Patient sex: M
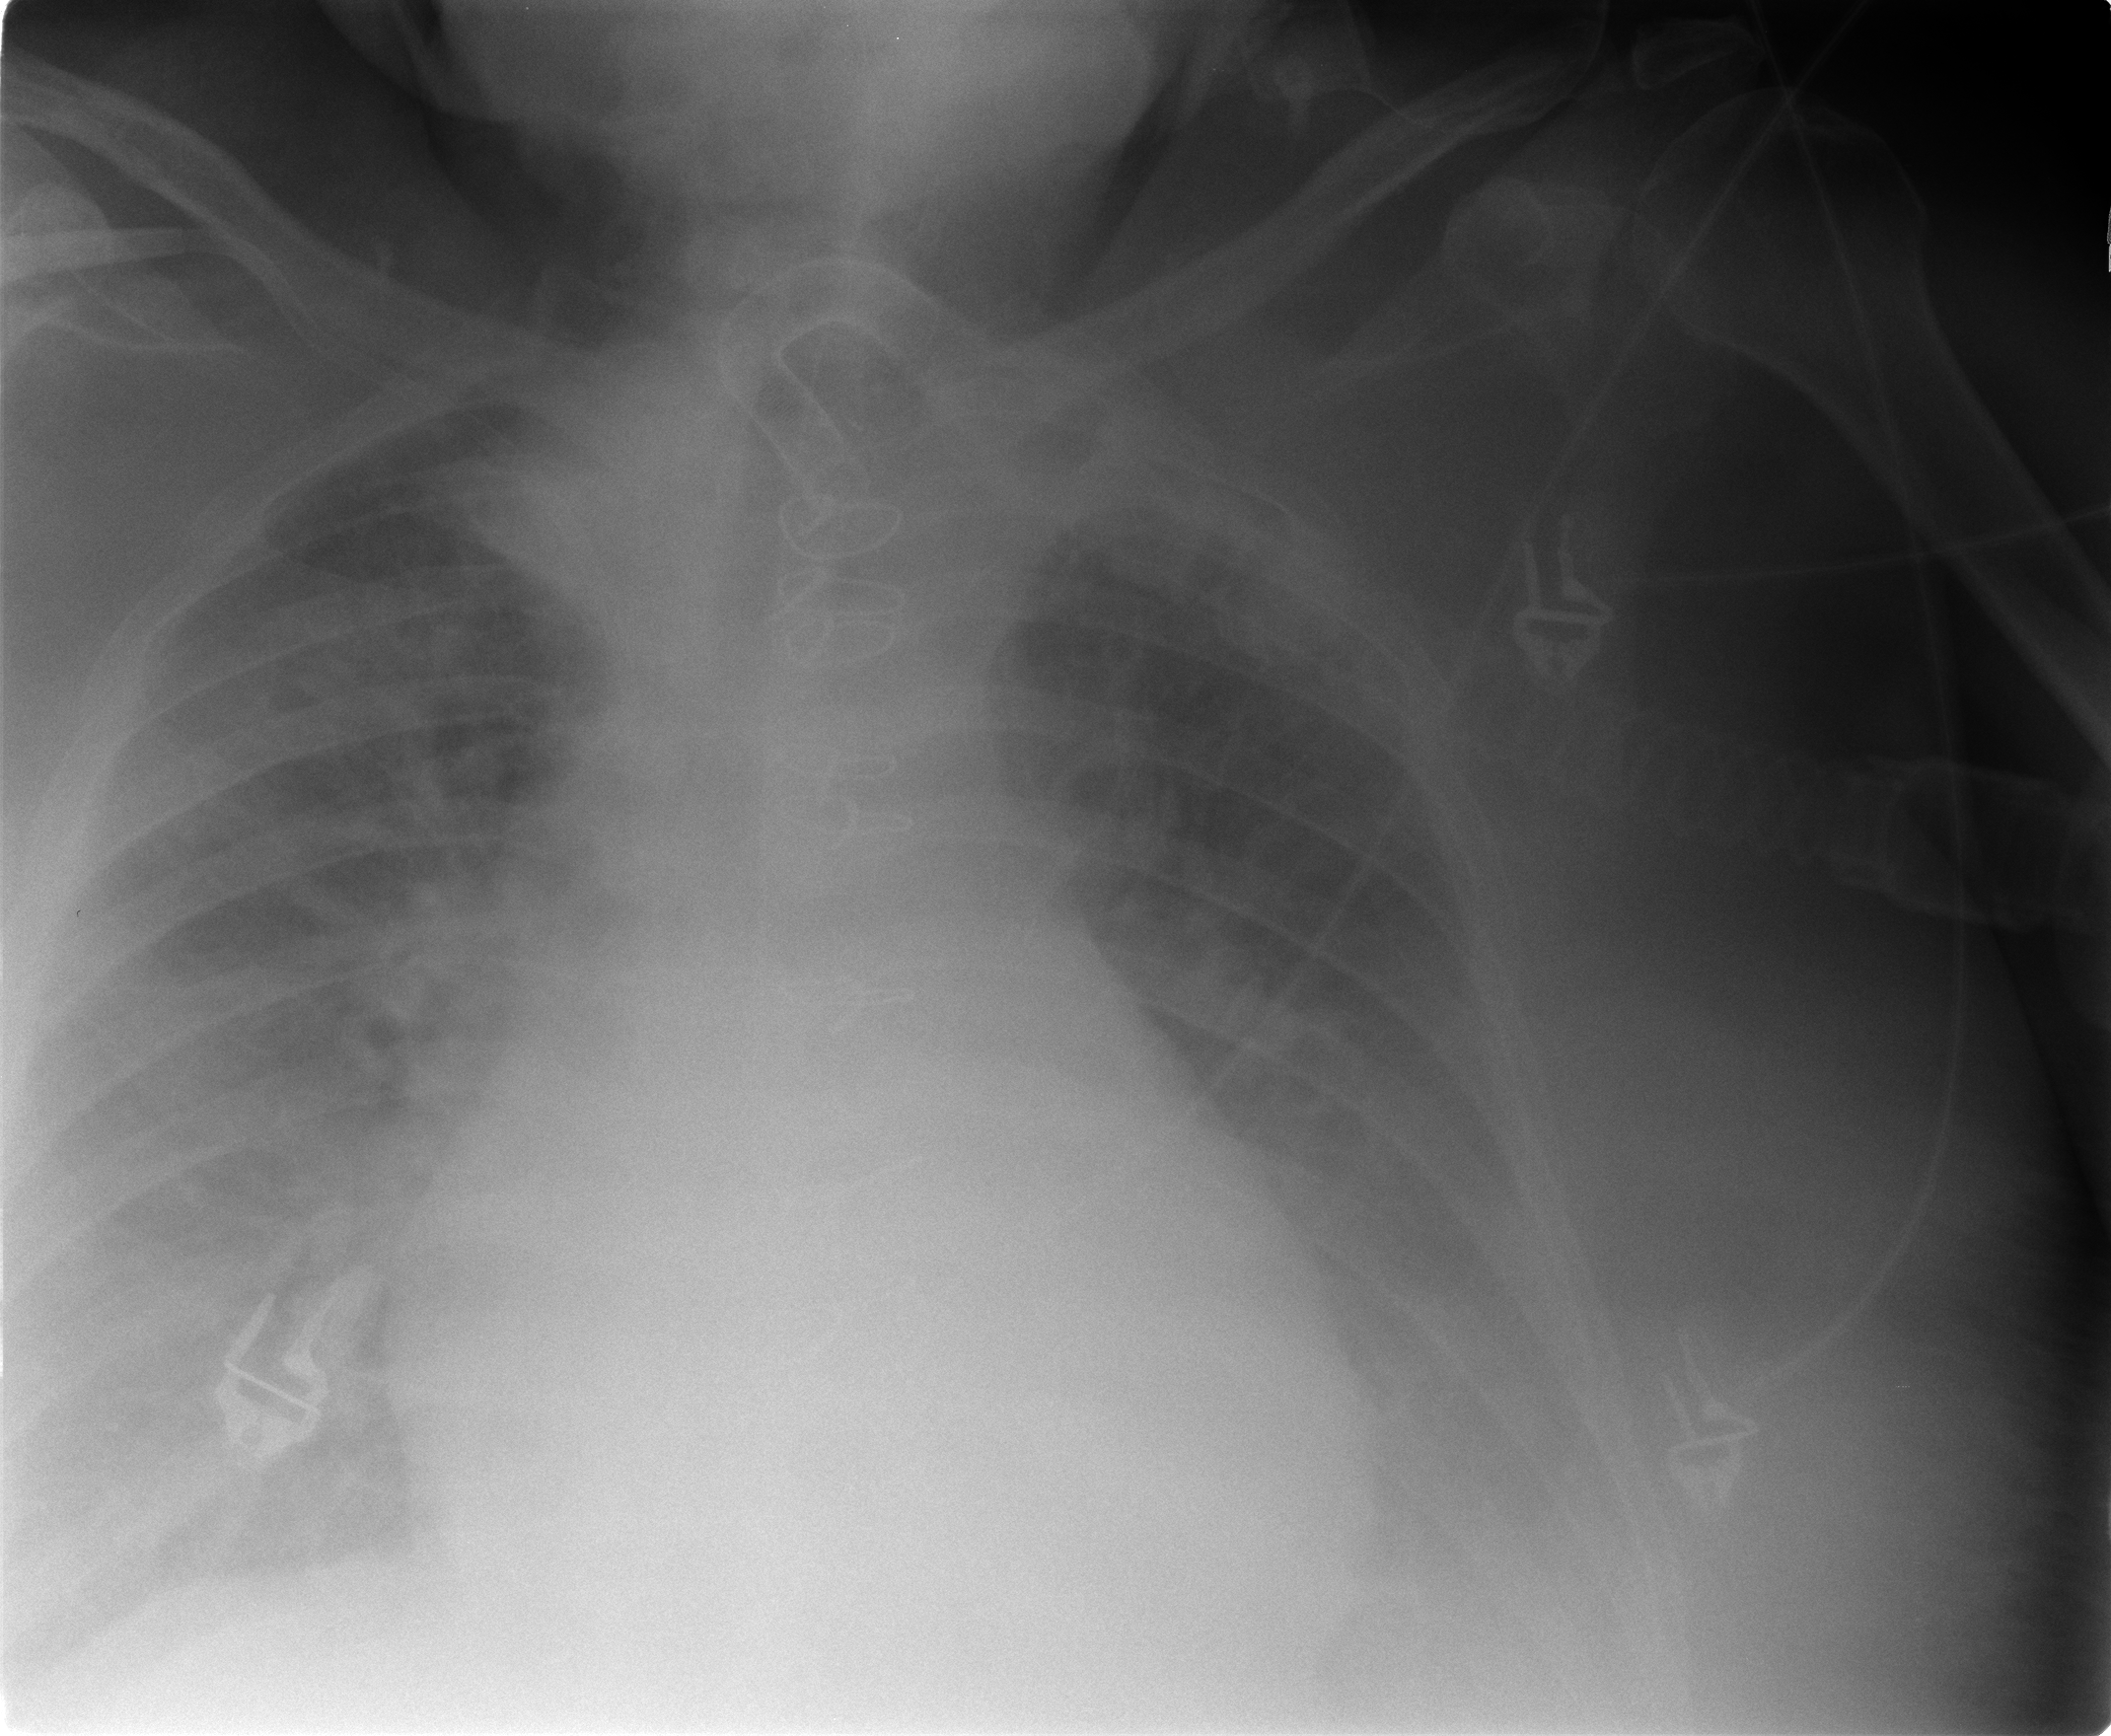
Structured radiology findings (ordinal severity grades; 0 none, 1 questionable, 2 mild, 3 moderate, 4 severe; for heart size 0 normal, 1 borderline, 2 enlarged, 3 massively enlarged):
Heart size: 2
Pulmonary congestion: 3
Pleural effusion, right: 2
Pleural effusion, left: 3
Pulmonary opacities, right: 1
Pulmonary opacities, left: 1
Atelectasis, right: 2
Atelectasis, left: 2